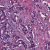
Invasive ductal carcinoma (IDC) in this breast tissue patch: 1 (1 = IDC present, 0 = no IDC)